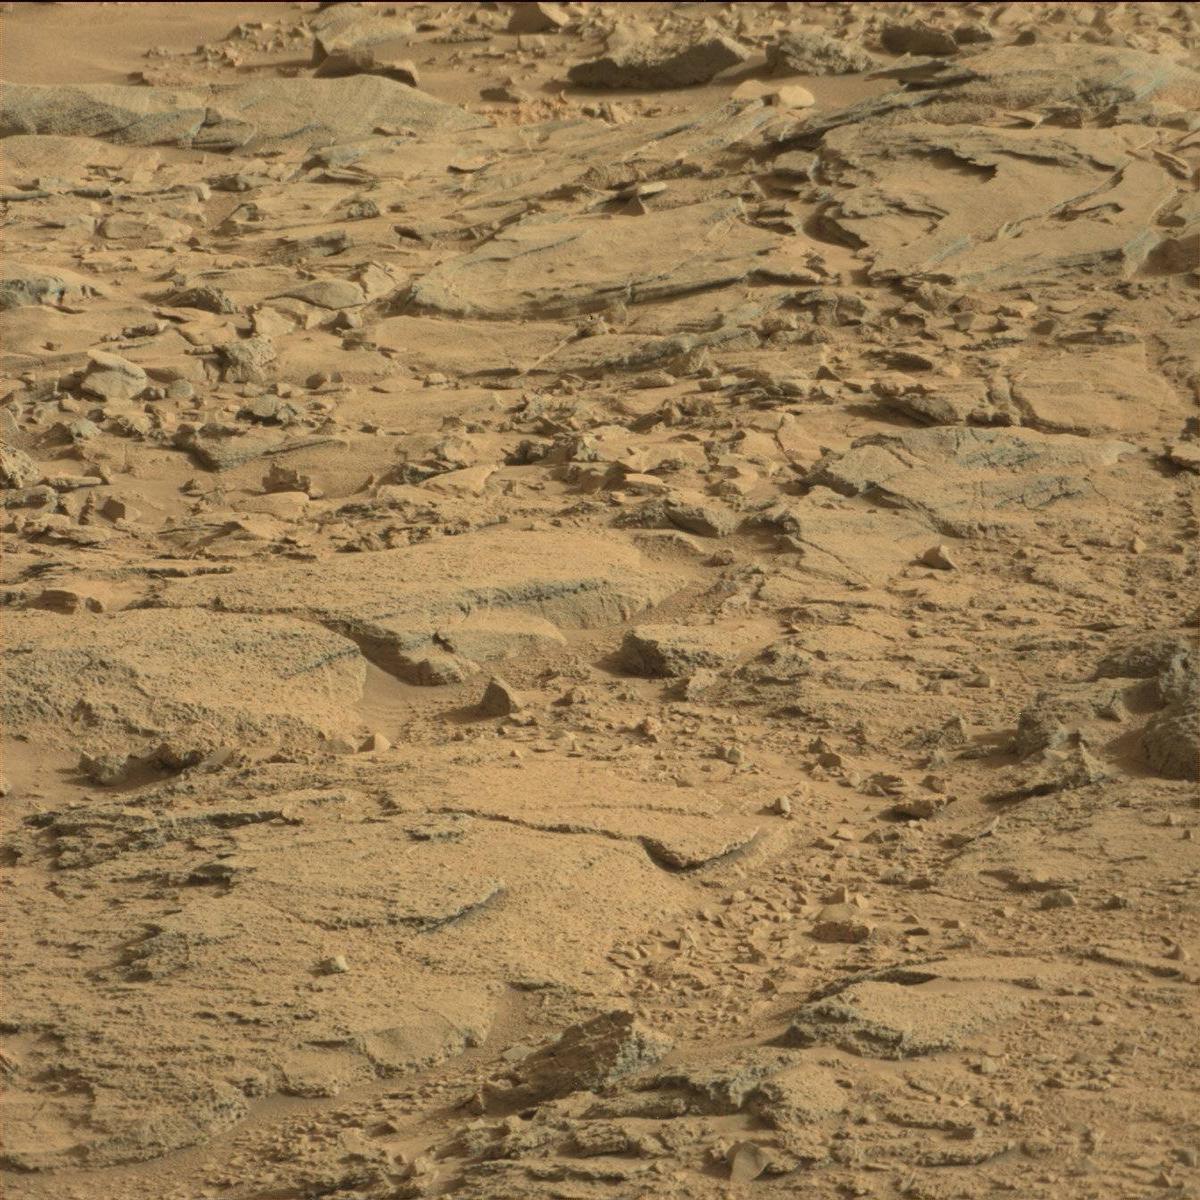
Terrain classes present: Bedrock, Sand / Soil